Aerial crown-view tile of a tropical tree (Barro Colorado Island, Panama), acquired 20250915:
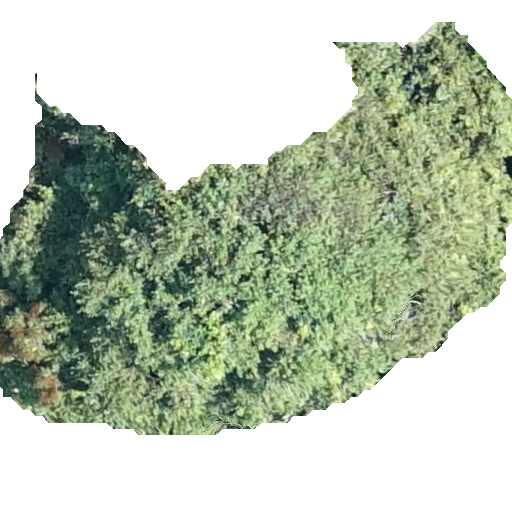
Species: Sloanea terniflora
GBIF accepted scientific name: Sloanea terniflora
Crown area: 206.425 m²